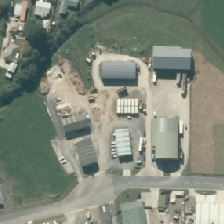
Land cover: urban_build_up